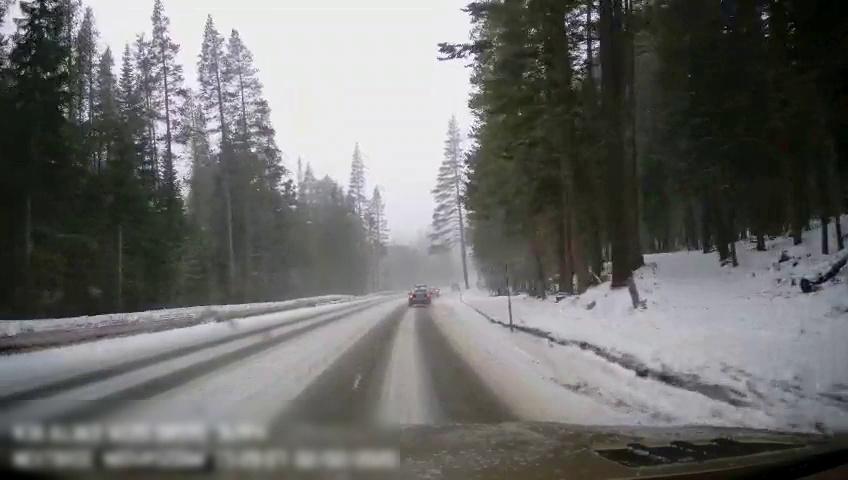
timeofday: Day
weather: Snowy
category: Drivable Space
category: Vehicles | Car
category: Vehicles | SUV